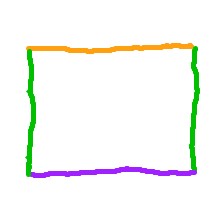
Shape: rectangle